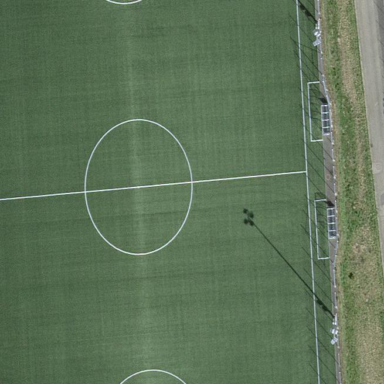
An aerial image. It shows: Soccer pitch designated for leisure and sports activities.